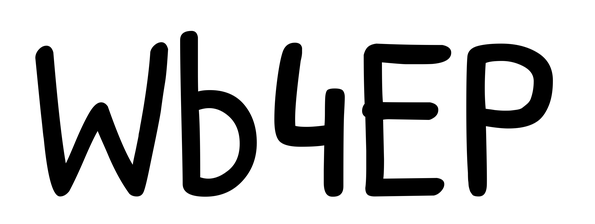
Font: PatrickHand-Regular